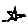
Label: star